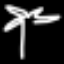
Label: palm tree